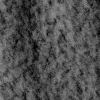
Atmospheric dust classification: not_dusty